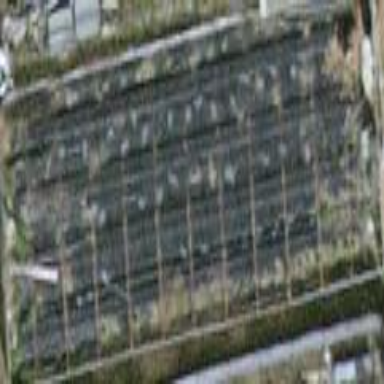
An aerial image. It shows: Greenhouse.